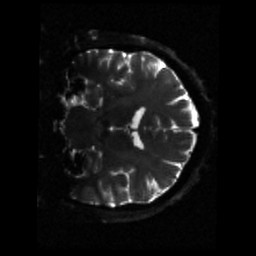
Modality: sbref
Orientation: coronal
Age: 54
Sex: male
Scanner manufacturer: siemens
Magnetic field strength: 3 T
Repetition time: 3.23 s
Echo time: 0.0892 s